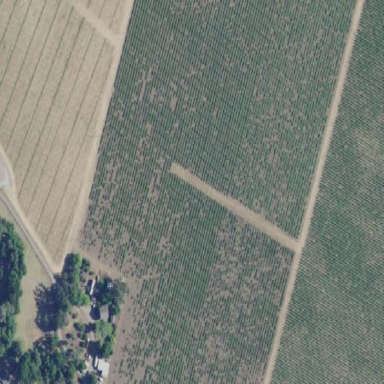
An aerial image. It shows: Vineyard where grapes are grown.